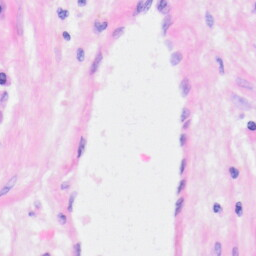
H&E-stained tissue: Kidney